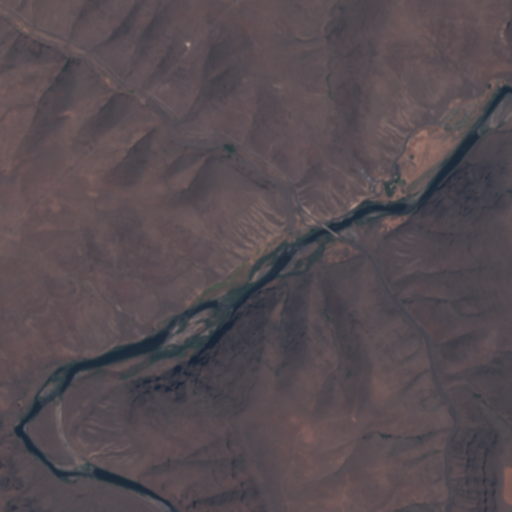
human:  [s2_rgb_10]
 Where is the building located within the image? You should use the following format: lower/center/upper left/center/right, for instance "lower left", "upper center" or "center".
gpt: The building is located in the upper right of the image.
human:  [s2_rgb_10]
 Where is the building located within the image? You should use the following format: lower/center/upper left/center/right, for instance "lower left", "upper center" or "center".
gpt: The building is located in the upper right of the image.
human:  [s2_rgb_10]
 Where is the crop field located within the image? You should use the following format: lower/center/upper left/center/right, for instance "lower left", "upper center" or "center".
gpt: There is no crop field in the image.